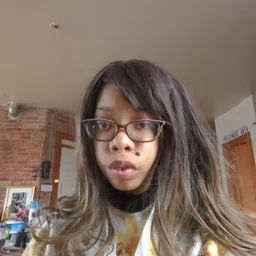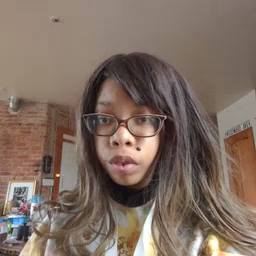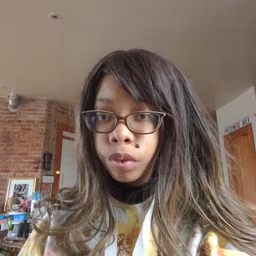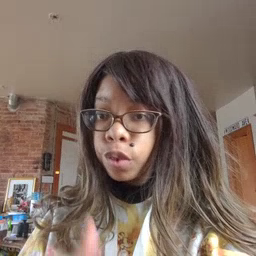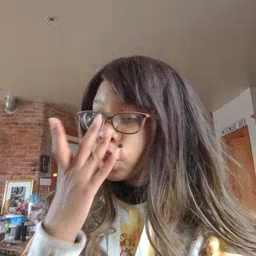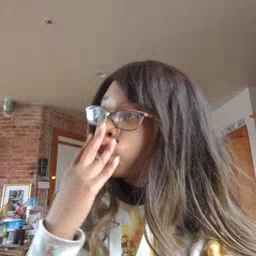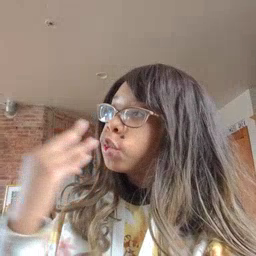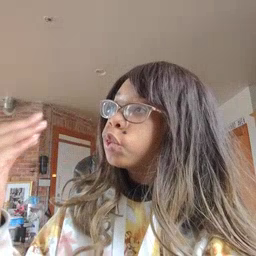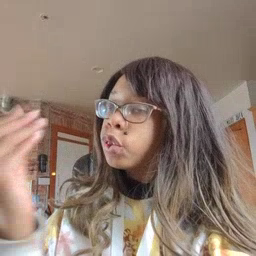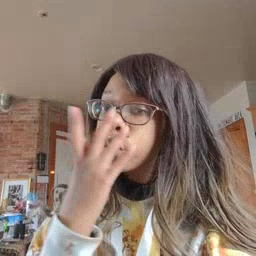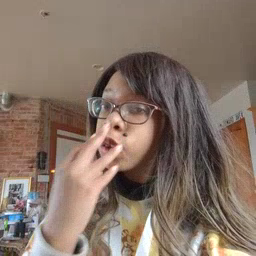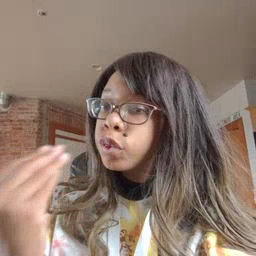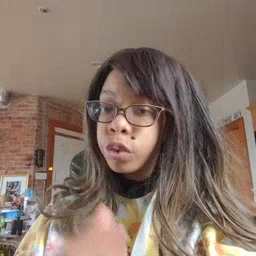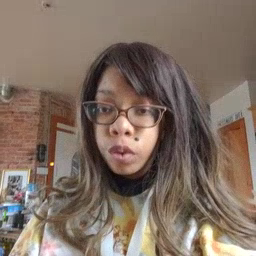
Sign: wolf